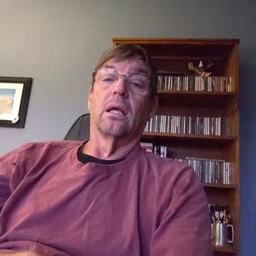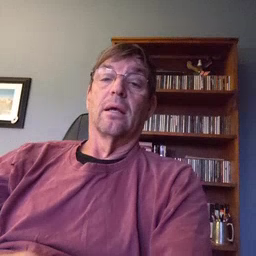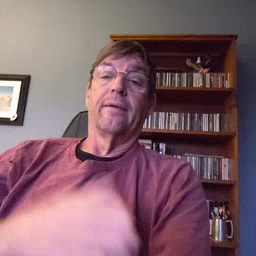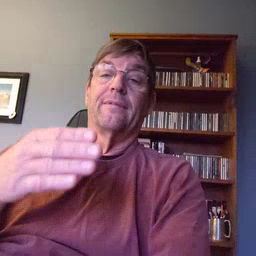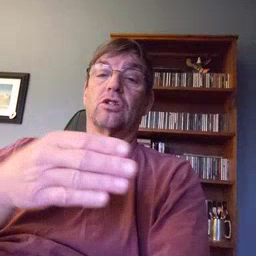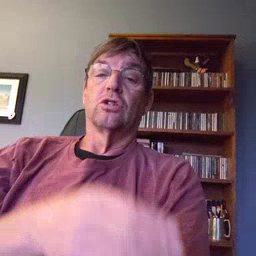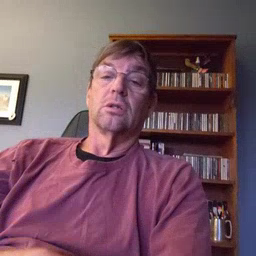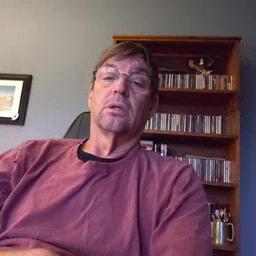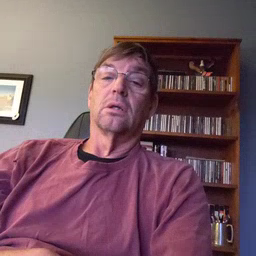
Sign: fish